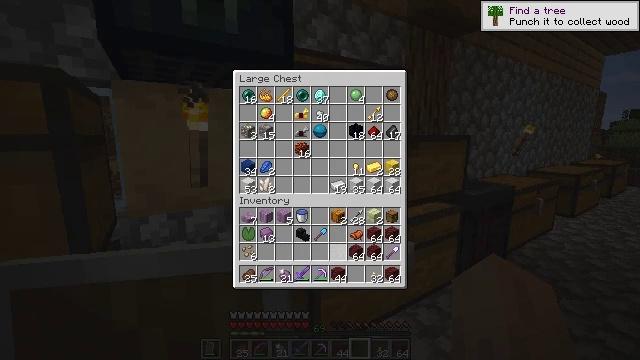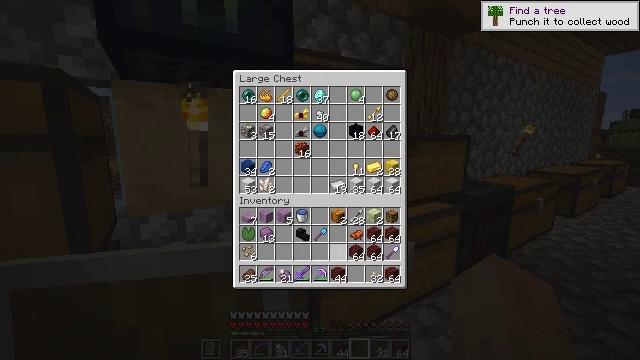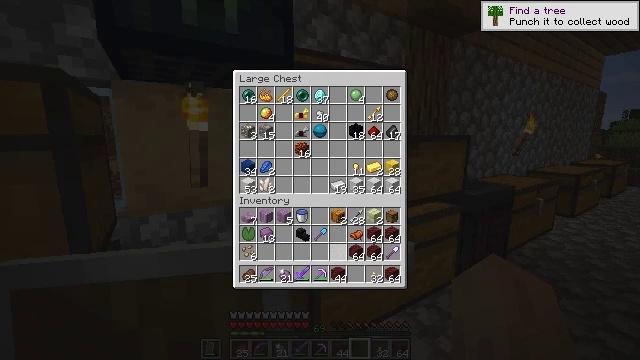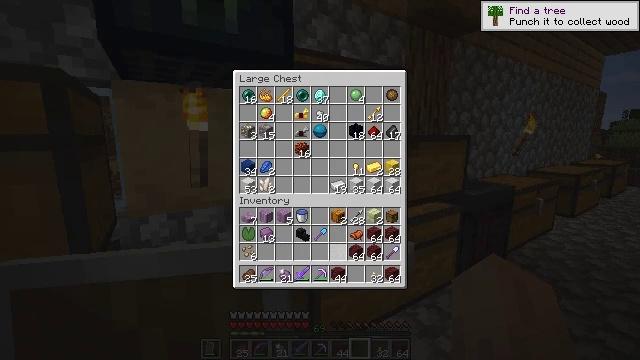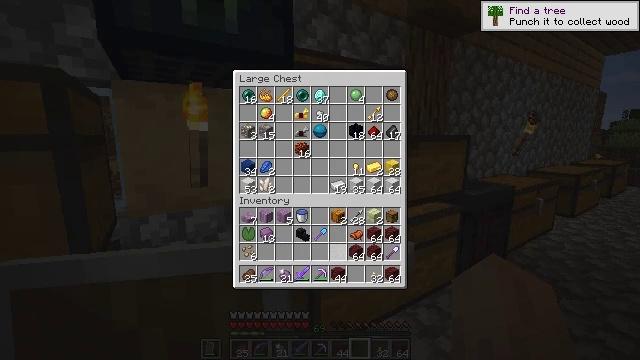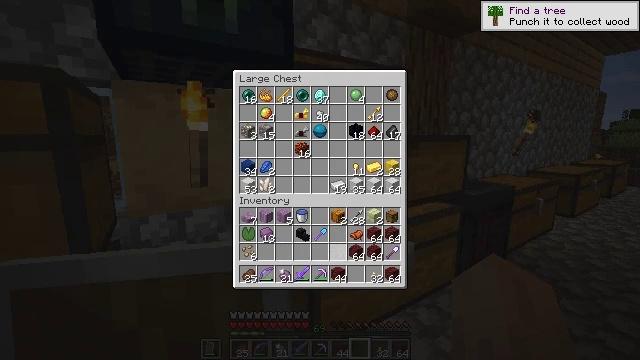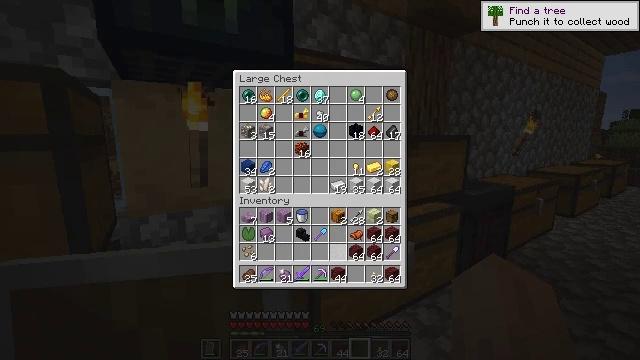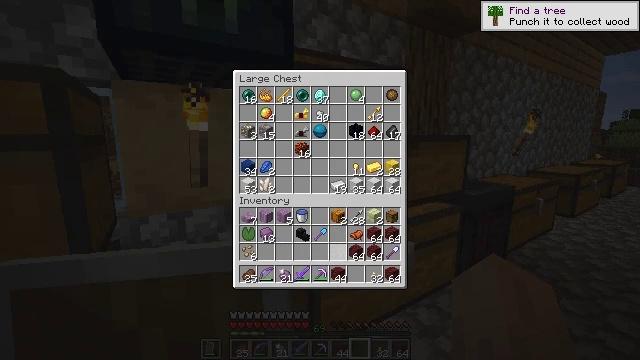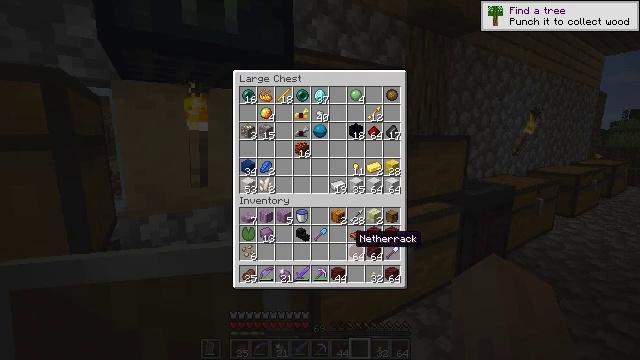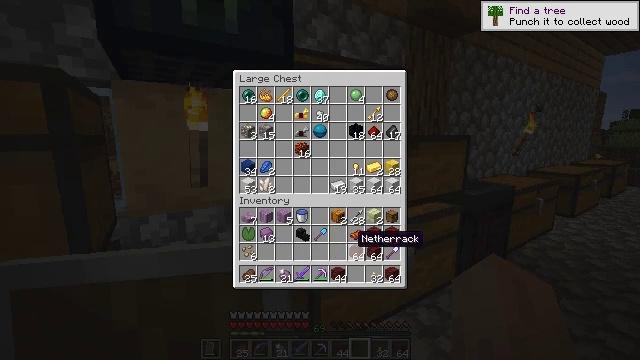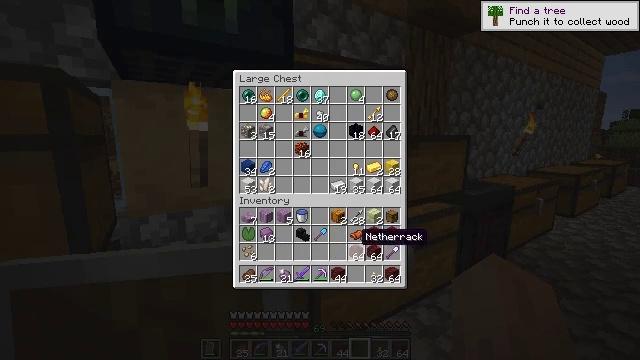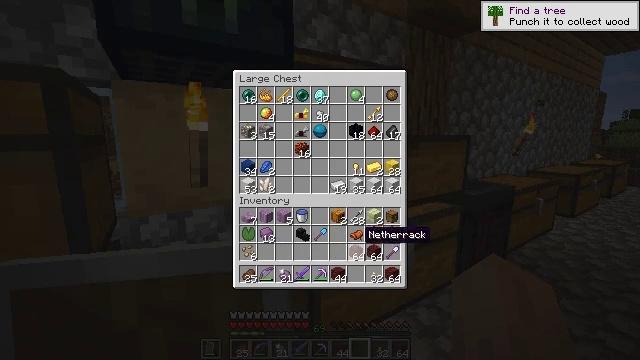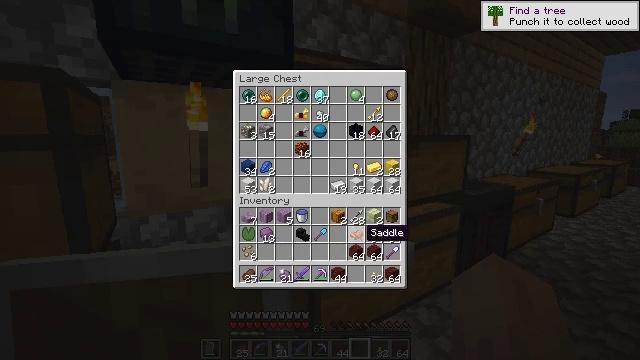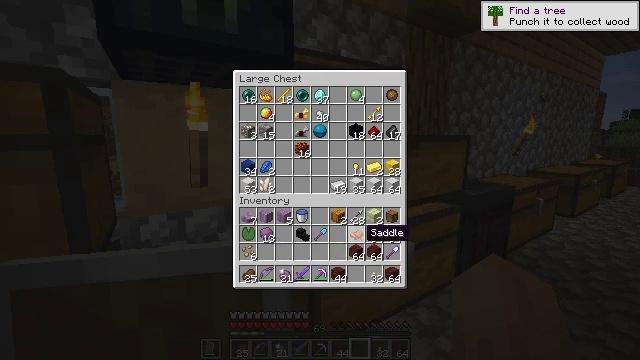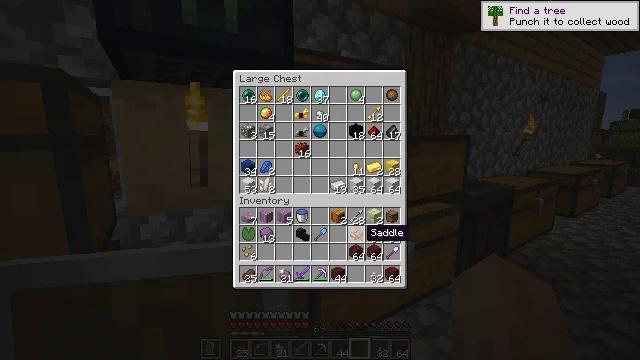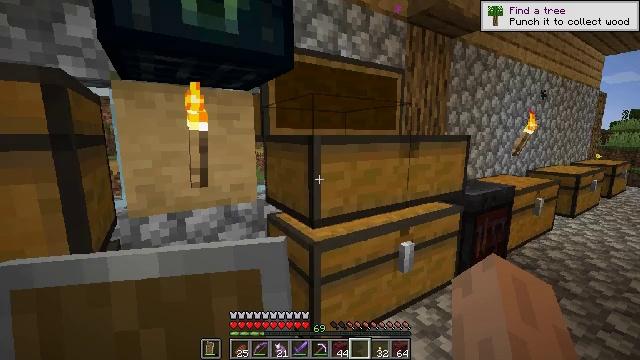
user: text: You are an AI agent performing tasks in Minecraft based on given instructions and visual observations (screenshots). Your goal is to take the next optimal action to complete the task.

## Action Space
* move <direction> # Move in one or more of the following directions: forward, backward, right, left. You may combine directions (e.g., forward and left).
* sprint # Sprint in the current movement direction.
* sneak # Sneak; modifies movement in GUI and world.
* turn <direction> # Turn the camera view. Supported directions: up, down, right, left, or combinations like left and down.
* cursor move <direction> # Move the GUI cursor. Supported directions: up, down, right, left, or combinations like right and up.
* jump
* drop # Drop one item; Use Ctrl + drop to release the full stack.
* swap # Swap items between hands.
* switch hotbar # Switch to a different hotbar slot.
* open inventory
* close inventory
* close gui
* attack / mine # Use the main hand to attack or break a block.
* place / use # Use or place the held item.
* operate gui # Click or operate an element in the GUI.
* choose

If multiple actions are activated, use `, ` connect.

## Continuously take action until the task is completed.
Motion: motion action
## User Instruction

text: Interact with the crafting table to craft a shulker box.
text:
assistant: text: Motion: sneak
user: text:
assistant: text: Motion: sneak
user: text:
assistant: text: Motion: sneak
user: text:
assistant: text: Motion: sneak
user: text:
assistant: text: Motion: sneak
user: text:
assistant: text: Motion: sneak
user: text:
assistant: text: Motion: sneak
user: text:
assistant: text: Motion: sneak
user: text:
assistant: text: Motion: sneak
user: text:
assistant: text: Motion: sneak
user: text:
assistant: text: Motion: sneak
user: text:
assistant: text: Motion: sneak
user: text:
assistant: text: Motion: sneak
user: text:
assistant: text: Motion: sneak
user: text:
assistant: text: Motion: sneak, close inventory
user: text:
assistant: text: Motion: close inventory
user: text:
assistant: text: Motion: close inventory
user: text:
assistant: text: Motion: no_op
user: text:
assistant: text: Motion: turn right
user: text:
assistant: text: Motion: turn right and down
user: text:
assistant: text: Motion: turn right and down
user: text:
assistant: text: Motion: turn right and down
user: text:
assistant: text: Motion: move forward, turn right
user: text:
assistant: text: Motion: move forward
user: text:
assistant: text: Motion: move forward, turn left and up
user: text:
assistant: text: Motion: move forward
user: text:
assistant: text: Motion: no_op
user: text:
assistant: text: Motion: move forward
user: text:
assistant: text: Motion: move forward, turn right and down
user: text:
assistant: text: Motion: move forward